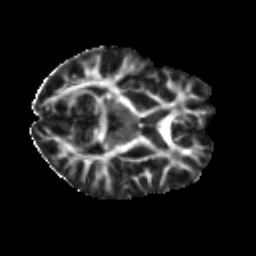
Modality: FA
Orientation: axial
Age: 23
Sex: female
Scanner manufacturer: ge
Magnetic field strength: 3 T
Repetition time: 7.8 s
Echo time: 0.0606 s